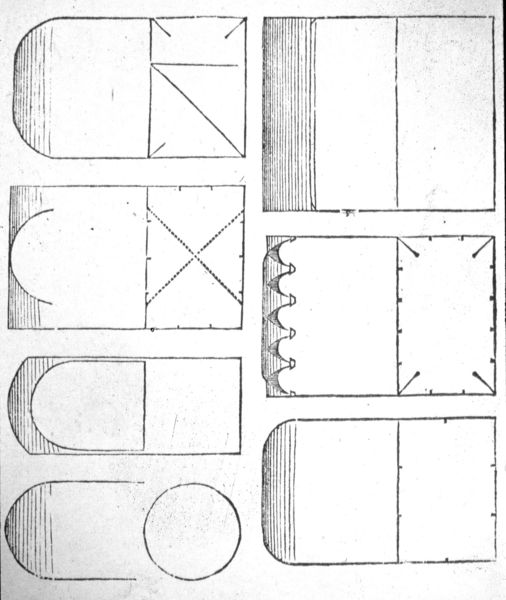
Titel: Quattro Libri della Architettura, Buch I, Kap. 24 Über die Arten der Gewölbe
Künstler: Andrea Palladio
Institution: (Seriendruck)
Schlagwörter: schatten, weiß, kubismus, fenster, grau, raum, schwarz, skizze, säulen, tür, zeichen, zeichnung, dach, ball, profile, architektur, kirche, kreis, oval, rund, bogen, gasse, studie, übung, formen, grafik, graphik, schattierung, linien, rundbogen, querformat, striche, rechtecke, bögen, penis, gewölbe, eckig, kreuz, rechteck, druck, druckgraphik, schnitt, druckgrafik, schraffur, stich, strich, manifest, kiste, räume, entwurf, arkaden, kasten, halbrund, geometrisch, karte, kreuze, spitzbogen, kapelle, sieben, plan, querschnitt, rundung, geometrie, quadrat, viereck, bau, rundungen, schrägen, riss, grundriss, traktat, aufriss, box, winkel, handzeichnung, gänge, schnitte, apsiden, akade, grundrisse, pläne, lineatur, anfertigung, grundformen, säulenbogen, capella, x, blub, eiskratzer, streichzeichnung